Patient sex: F
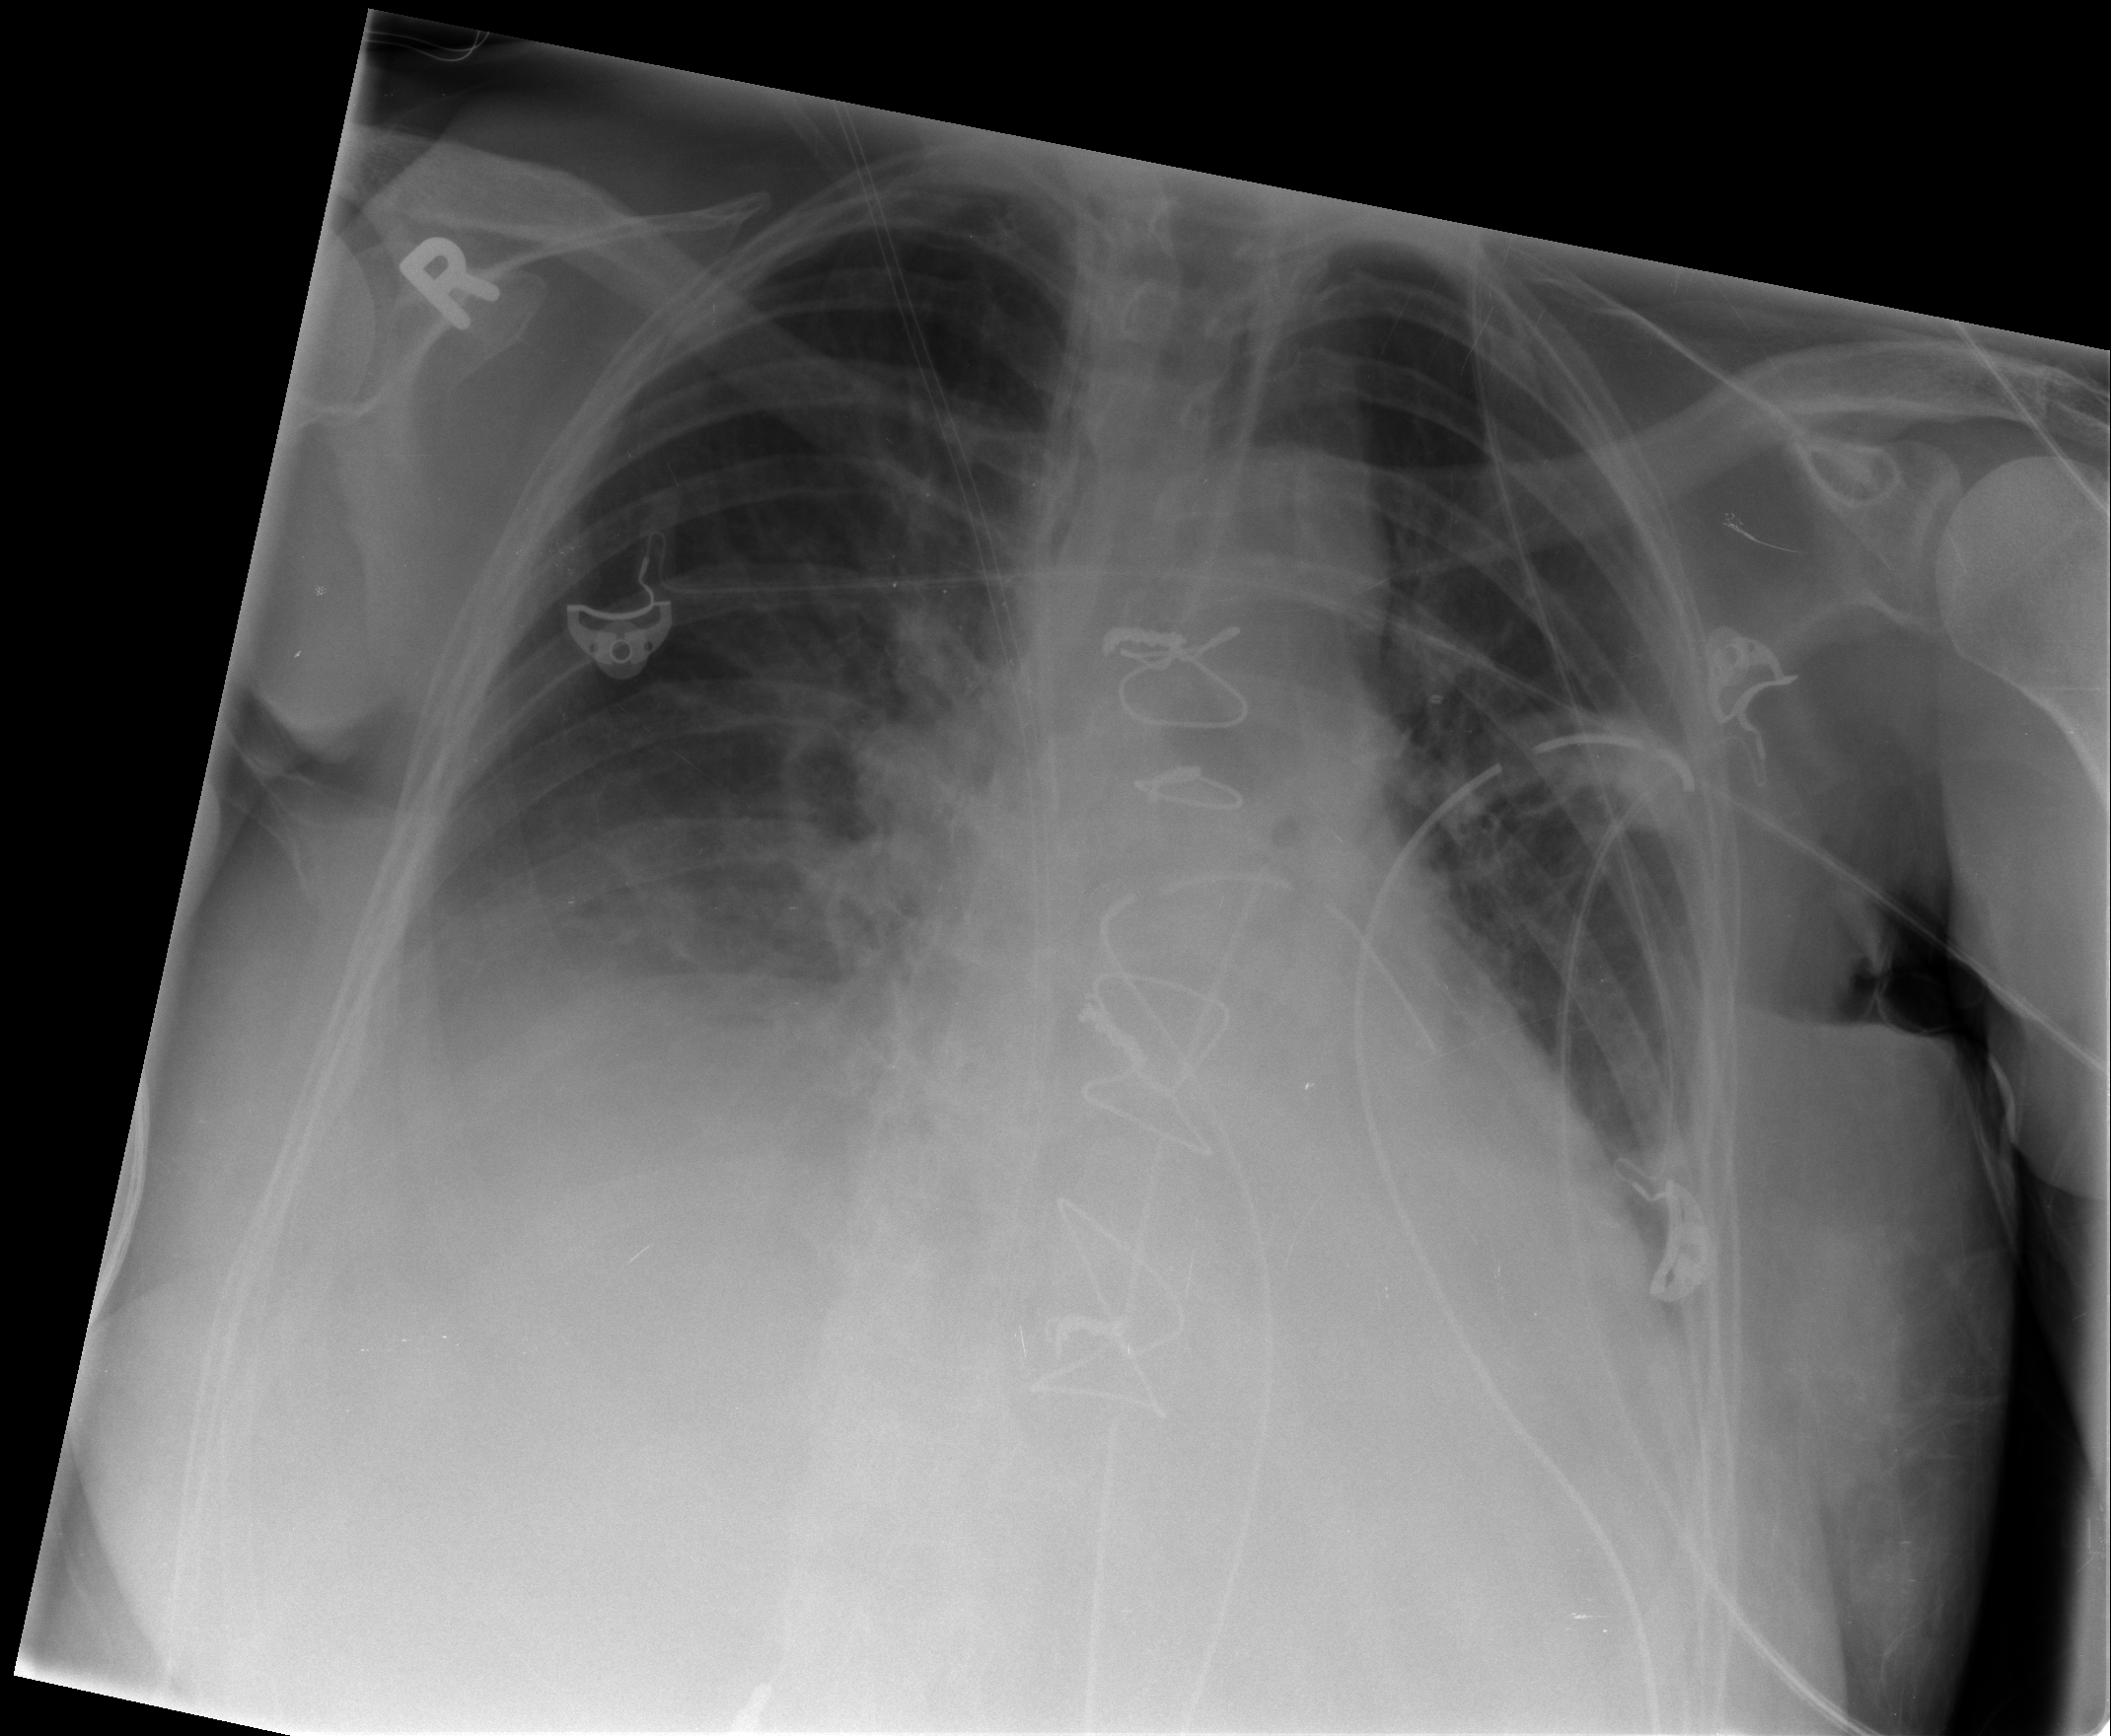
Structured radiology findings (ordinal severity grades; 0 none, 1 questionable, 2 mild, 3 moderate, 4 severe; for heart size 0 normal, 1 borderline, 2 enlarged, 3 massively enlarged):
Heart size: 0
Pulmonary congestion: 3
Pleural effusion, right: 2
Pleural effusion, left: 2
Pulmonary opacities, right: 0
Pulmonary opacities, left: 0
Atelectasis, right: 2
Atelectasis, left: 2